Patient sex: M
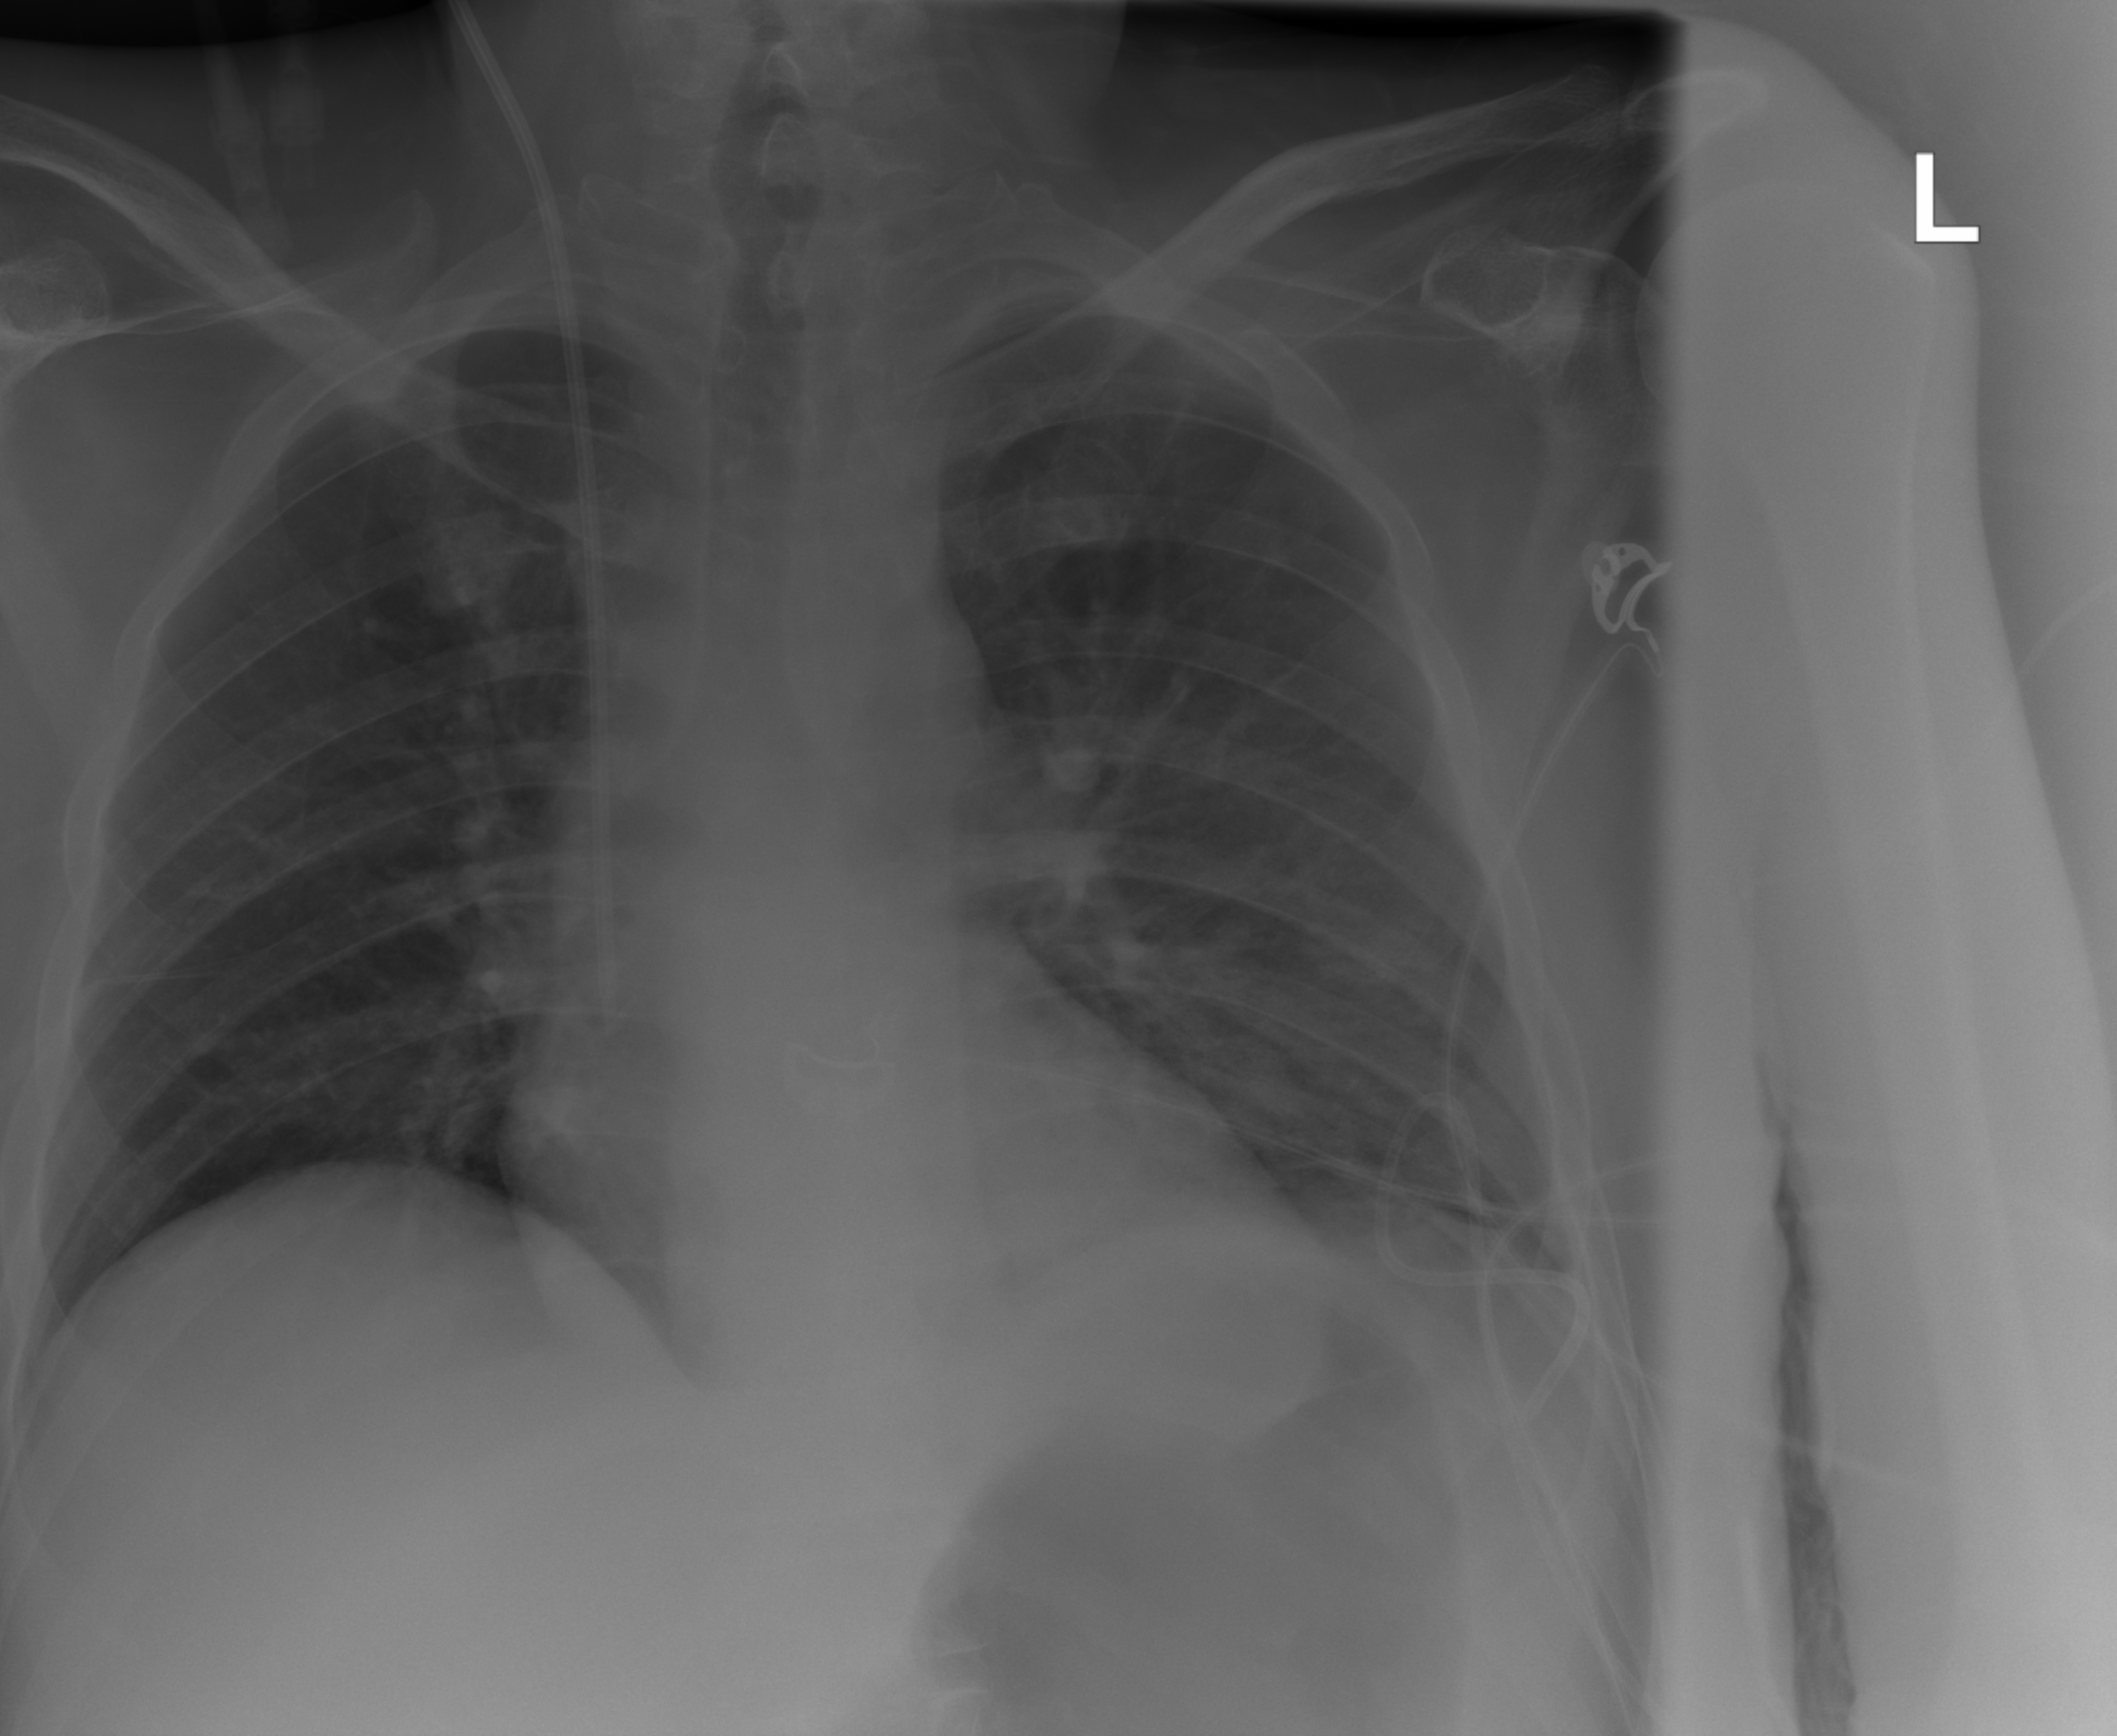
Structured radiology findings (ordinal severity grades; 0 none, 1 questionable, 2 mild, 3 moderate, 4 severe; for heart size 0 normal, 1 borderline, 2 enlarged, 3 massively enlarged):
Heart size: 0
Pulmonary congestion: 0
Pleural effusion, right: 2
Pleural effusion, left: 1
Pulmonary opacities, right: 0
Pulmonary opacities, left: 0
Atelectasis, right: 0
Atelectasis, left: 2